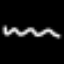
Label: squiggle